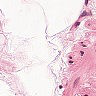
Metastatic tissue present: no